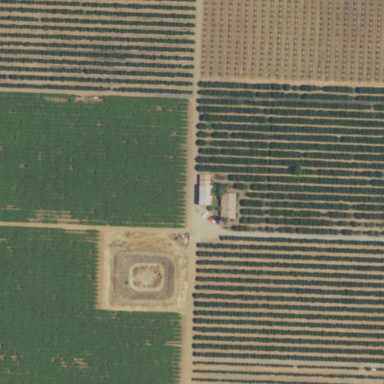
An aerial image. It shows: Orange orchard with rows of orange trees.